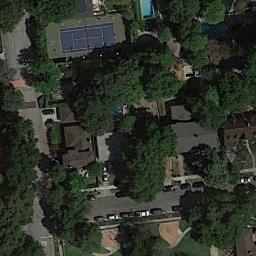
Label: tennis_court